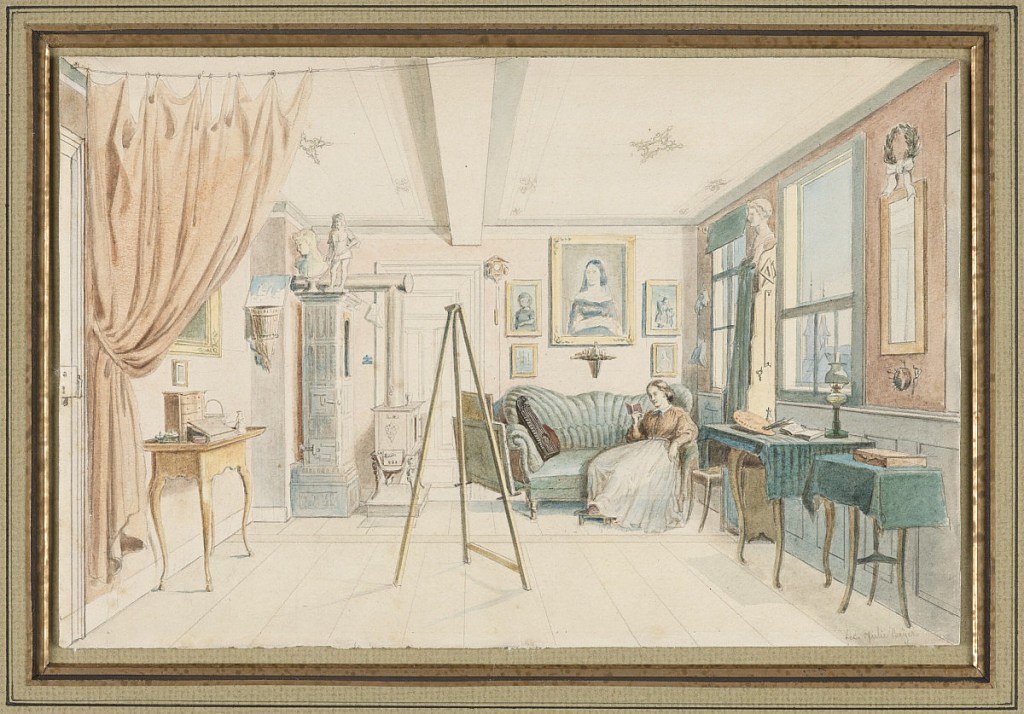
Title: An Artist's Studio
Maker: Julie Bayer, German, active 1850
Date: ca. 1850
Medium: Brush and watercolor, graphite on white paper
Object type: Drawing
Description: A woman seated on a sofa reading a book; may be a self-portrait of Julie Bayer in her studio. An easel stands in the center of the room, and a palette and brushes are placed on a table at the right. Portraits decorate the walls; a cuckoo clock and casts of an antique bust and medieval figure are seen; and the floors are bare. A view of church spires appears through the curtainless window.